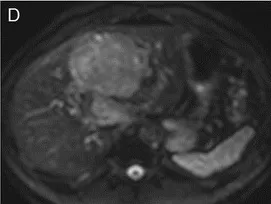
A case of Gd-EOB-DTPA-enhanced MRI findings of huge AML. In DWI,. MRI displays an obvious hyperintense signal.
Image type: radiology (mri)